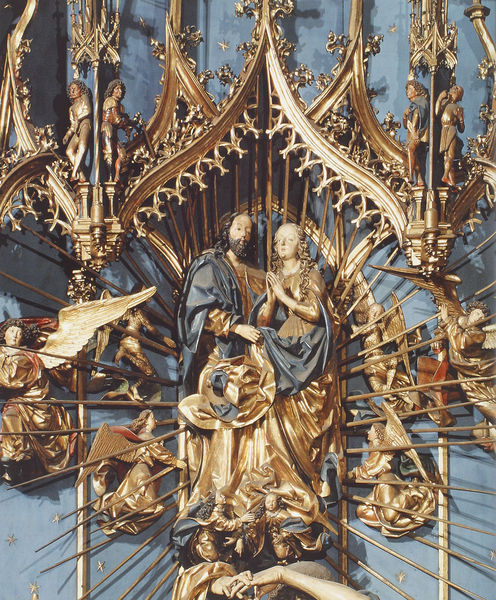
Titel: Krakau, Pfarrkirche Maria Himmelfahrt (Marienkirche), Hochaltar
Künstler: Veit Stoß
Standort: Krakau (Kraków), Marienkirche (EU - PL)
Schlagwörter: blau, flügel, gott, hand, himmel, mann, frau, holz, ornament, bart, wand, barock, falten, spitze, hände, kirche, gewand, gold, paar, gotik, locken, engel, skulptur, bogen, figuren, verzierung, foto, strahlen, jungfrau, sterne, beten, gebet, altar, schnitzerei, gotisch, christus, jesus, mittelalter, romanik, heilige, heilig, maria, betend, josef, romanisch, strahlenkranz, gebetshaltung, gefalltete hände, strajöenkranz